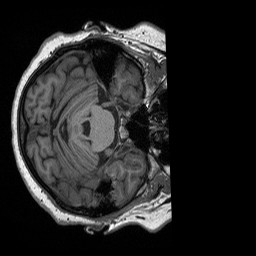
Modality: T1w
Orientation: axial
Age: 49
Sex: female
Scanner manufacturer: siemens
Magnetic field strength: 3 T
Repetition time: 2.4 s
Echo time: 0.00226 s